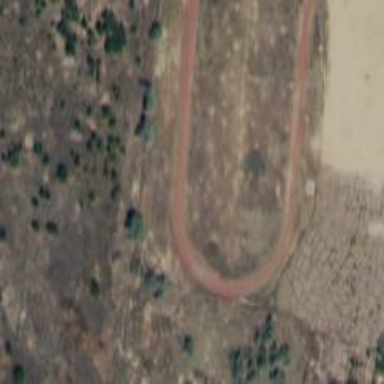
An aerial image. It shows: Track in leisure land.